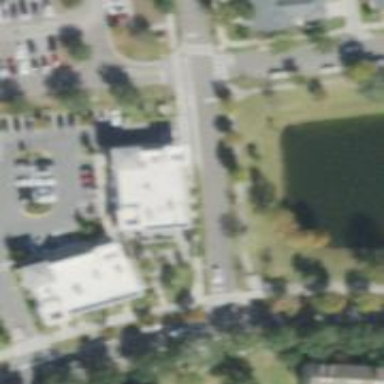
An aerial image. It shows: Veterinary facility.